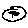
Label: circle